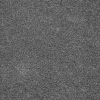
Atmospheric dust classification: dusty